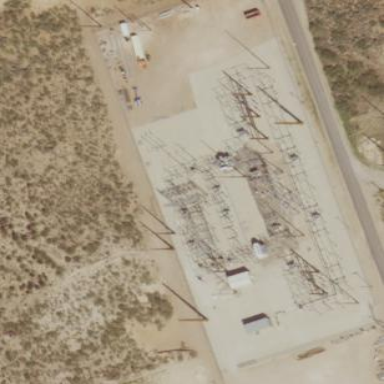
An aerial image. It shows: Fence surrounds transmission level power substation.